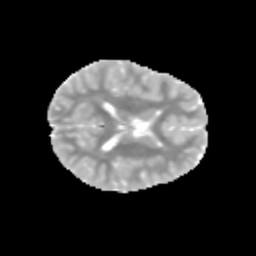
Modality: MD
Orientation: axial
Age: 11
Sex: male
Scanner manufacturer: siemens
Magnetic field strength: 3 T
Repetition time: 3.8 s
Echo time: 0.07 s